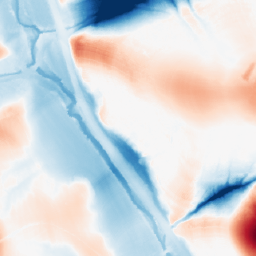
Category: morphological
Decomposition family: tophat_combined
Decomposition parameters: size: 50
Upsampling method: area
Upsampling parameters: scale: 2
Upsampling scale: 2